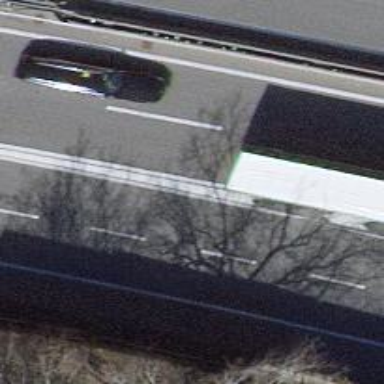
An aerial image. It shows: Motorway link.